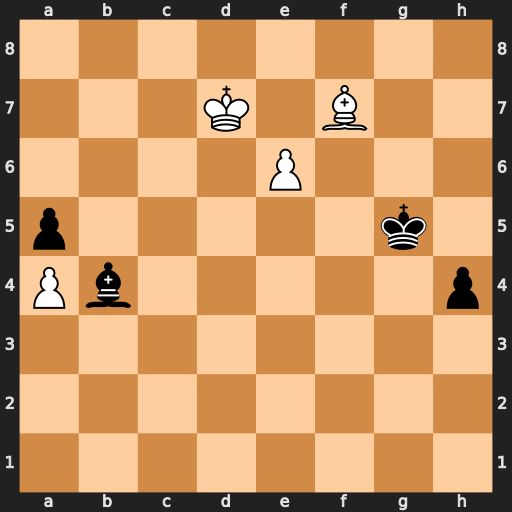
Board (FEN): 8/3K1B2/4P3/p5k1/Pb5p/8/8/8
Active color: w
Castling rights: -
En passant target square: -
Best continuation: e7 Bxe7 Kxe7